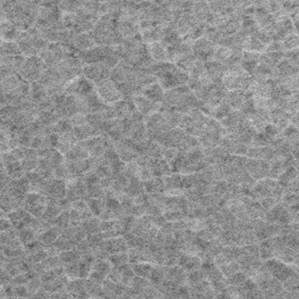
Label: frost